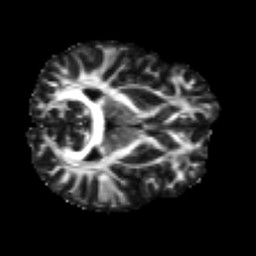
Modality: FA
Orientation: axial
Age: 26
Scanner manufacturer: siemens
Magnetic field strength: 3 T
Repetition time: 4.52 s
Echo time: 0.084 s